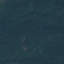
Land use / land cover: Forest